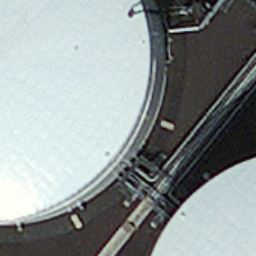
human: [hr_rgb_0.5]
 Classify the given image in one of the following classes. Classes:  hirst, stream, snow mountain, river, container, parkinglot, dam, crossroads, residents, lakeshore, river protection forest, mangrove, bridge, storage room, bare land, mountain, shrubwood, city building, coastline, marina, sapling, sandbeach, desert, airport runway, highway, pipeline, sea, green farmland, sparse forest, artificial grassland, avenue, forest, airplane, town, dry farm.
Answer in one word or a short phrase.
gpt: storage room